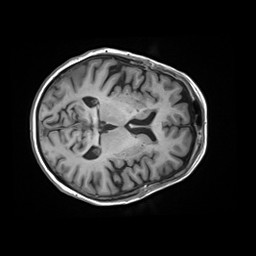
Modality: T1w
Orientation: axial
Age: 80
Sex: female
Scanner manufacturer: siemens
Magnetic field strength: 3 T
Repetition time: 2.2 s
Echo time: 0.00245 s